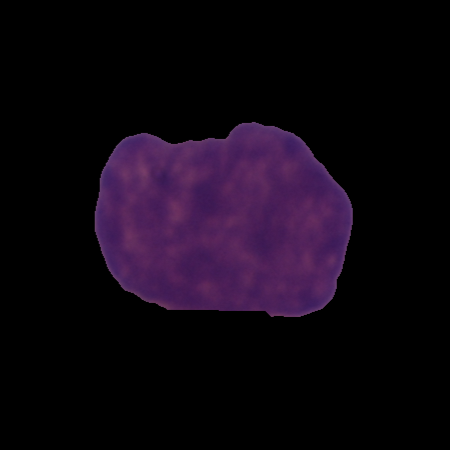
Label: cancer